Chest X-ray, PA view. Patient: 62 years old, sex F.
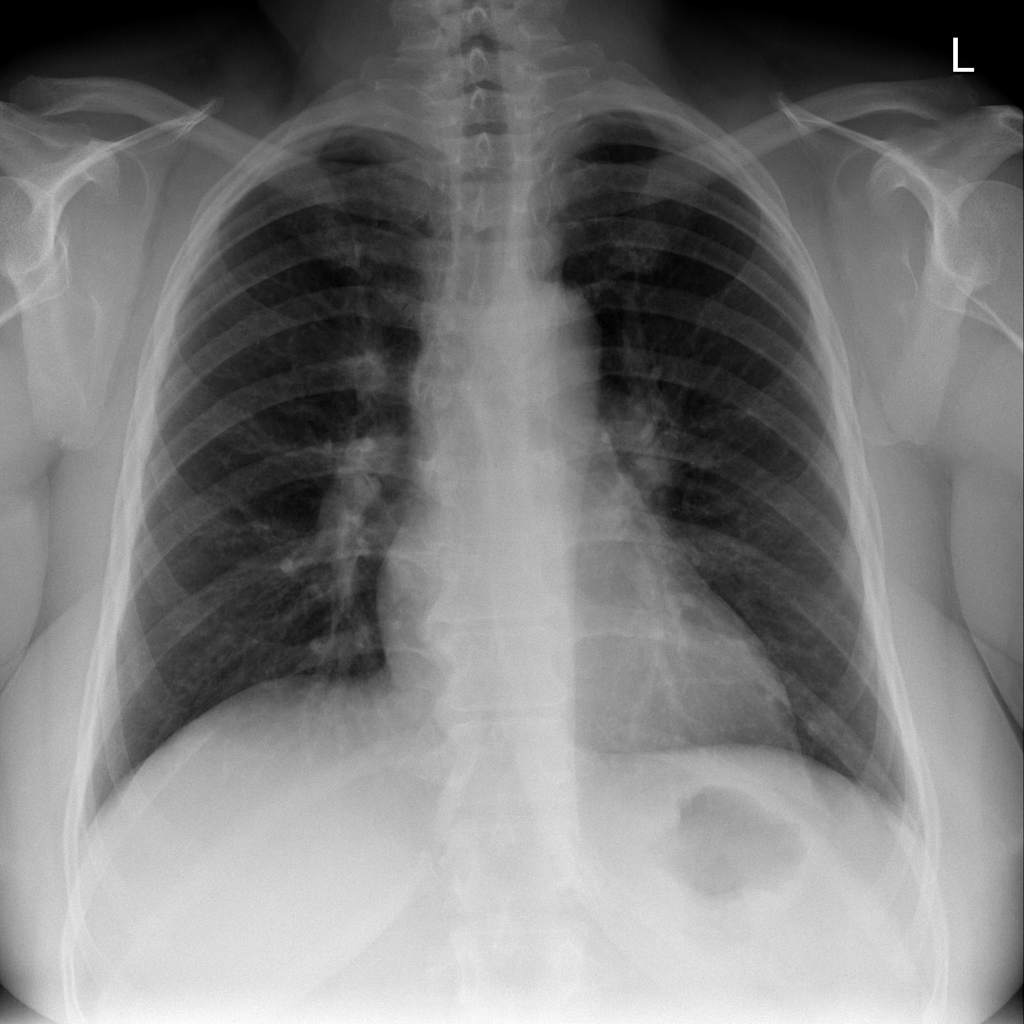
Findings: No Finding